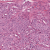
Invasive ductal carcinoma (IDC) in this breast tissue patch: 1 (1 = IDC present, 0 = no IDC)